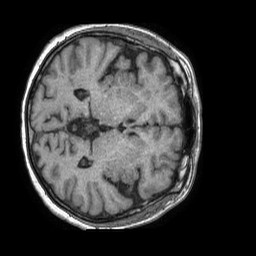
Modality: T1w
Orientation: axial
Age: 72
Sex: female
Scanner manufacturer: philips
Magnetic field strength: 1.5 T
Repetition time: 0.00752 s
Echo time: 0.003419 s